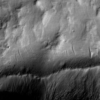
Label: not_dusty